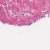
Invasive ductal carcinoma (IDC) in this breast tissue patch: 0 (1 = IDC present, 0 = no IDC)